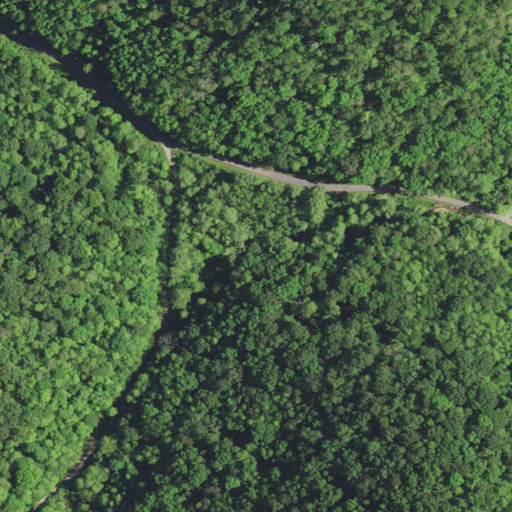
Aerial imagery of valley in Kentucky named Bear Wallow Hollow containing deciduous forest and open development